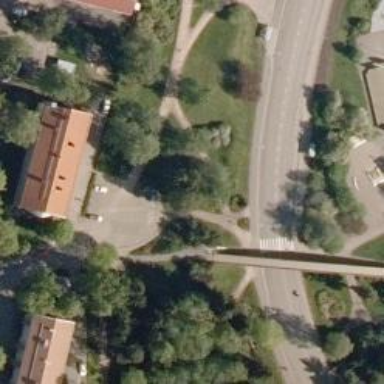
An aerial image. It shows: Cycleway.